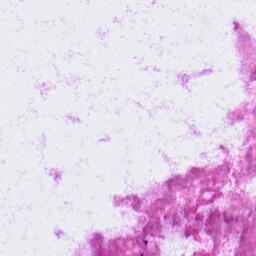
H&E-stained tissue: LymphNode